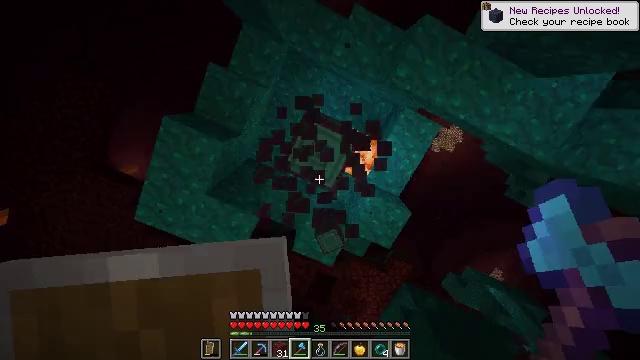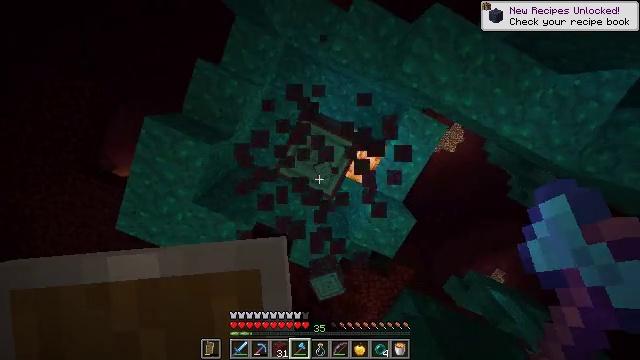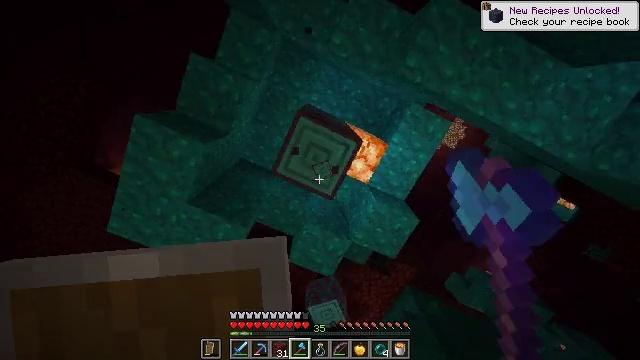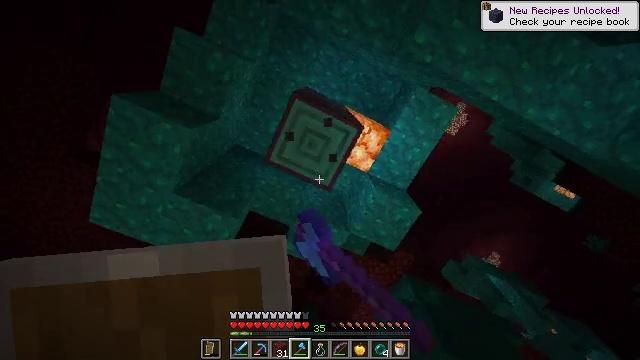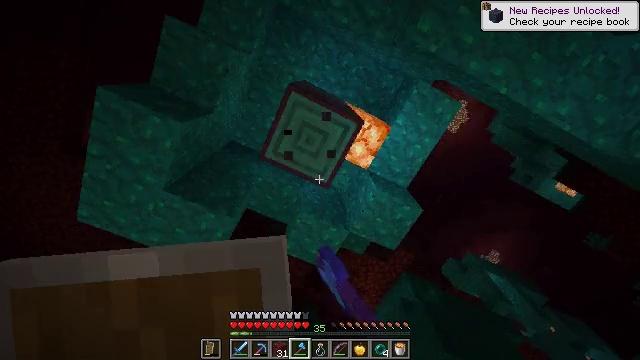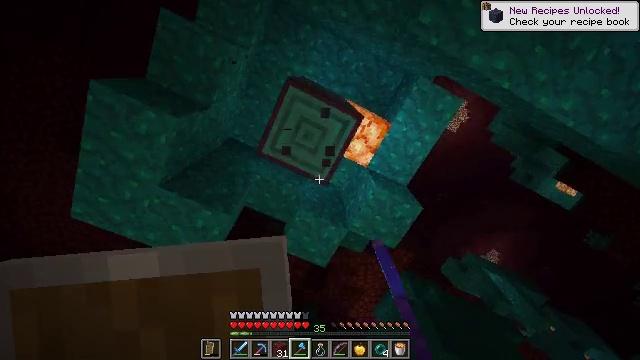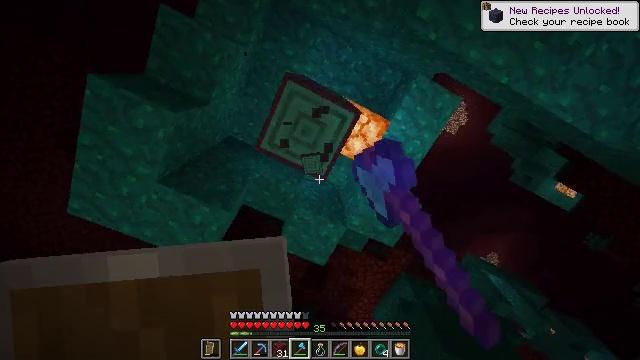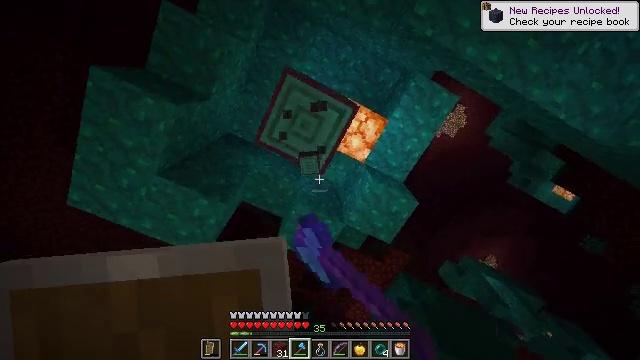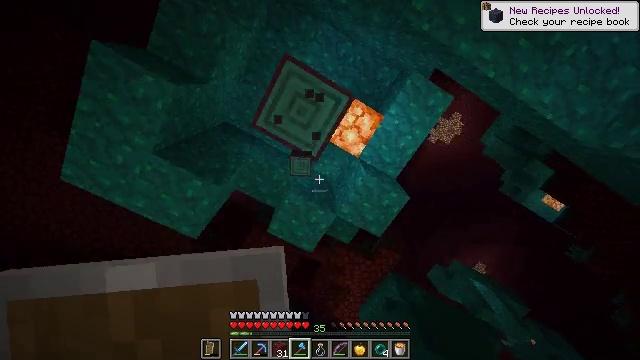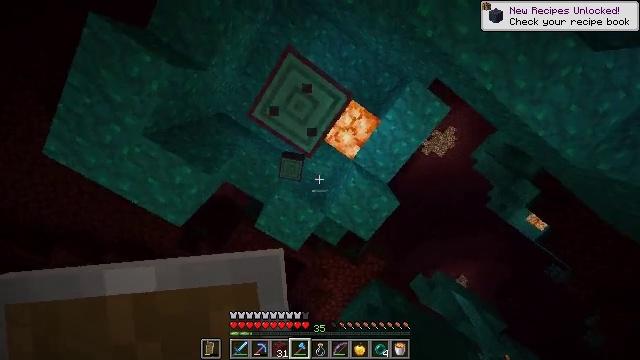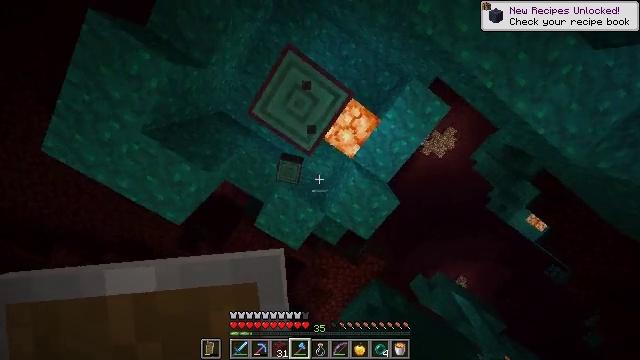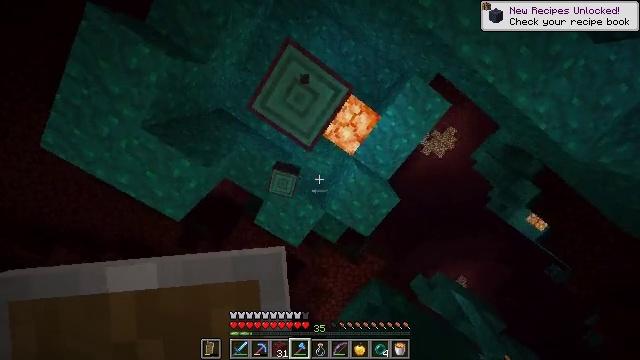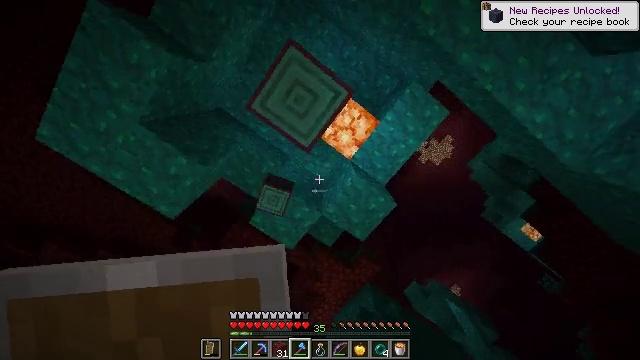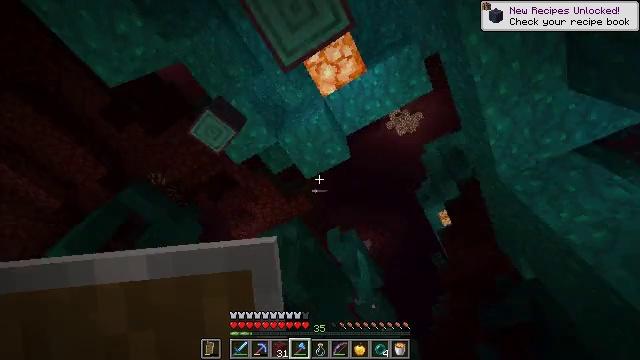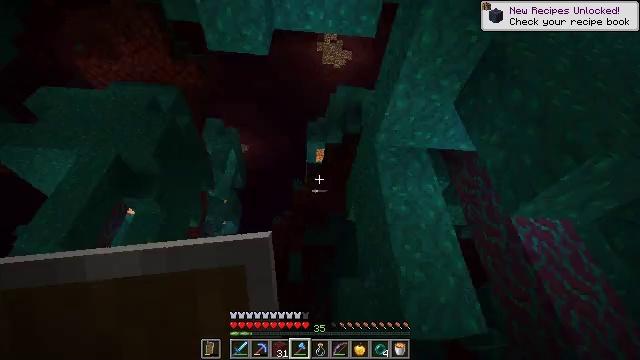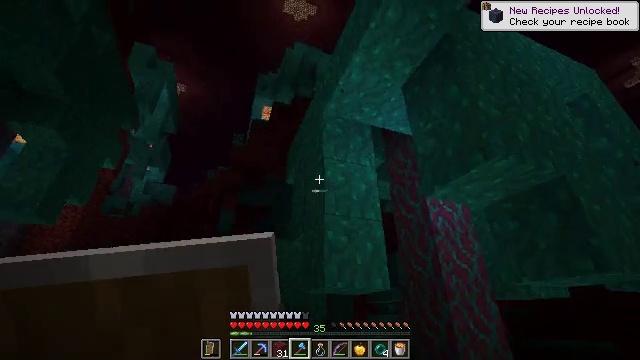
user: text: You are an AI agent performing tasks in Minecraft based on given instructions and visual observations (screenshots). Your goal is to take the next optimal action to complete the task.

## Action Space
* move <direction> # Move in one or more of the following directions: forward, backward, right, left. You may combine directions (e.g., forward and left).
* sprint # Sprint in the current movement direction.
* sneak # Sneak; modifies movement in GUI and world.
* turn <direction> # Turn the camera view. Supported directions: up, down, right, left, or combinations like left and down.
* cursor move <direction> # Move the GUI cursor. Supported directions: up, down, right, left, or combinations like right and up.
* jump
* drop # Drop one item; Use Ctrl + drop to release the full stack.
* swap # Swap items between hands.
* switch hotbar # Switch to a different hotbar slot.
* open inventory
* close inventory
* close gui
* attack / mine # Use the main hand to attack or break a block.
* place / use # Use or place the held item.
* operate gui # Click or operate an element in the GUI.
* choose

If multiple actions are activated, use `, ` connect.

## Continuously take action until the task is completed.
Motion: motion action
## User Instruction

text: Create warped planks by placing a warped stem in the crafting table.
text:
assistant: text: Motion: move forward, attack / mine, jump
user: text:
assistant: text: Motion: move forward, attack / mine, jump
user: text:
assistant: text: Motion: move forward, turn down, attack / mine, jump
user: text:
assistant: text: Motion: move forward, attack / mine
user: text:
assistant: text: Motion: move forward, attack / mine
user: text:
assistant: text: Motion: move forward, attack / mine
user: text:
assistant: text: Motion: move forward, attack / mine
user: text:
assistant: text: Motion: move forward, turn right, attack / mine
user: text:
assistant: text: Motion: turn right
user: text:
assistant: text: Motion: no_op
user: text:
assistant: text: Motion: no_op
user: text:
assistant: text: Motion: turn right
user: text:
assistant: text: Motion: turn right and down
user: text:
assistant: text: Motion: turn right and down
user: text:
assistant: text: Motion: turn right and down
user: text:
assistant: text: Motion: turn right
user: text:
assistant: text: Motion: no_op
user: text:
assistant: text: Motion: no_op
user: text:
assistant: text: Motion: turn right and down
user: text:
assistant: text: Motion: turn right and down
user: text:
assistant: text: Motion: turn right and down
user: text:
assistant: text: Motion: turn right and down
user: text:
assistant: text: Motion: move forward
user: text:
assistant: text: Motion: move forward
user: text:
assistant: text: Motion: move forward
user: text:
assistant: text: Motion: move forward, turn right and down
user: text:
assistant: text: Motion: move forward, sprint, turn right and down
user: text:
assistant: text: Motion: move forward, sprint, turn right and down
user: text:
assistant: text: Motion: move forward, sprint, turn right
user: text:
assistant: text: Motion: move forward, sprint, turn right and up